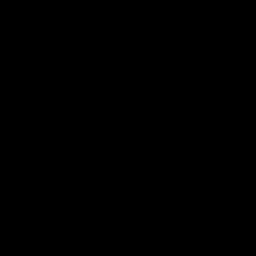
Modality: T1w
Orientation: axial
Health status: healthy
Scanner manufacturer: siemens
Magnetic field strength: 3 T
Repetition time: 2.4 s
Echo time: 0.00201 s